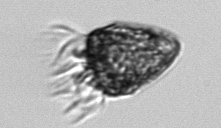
Label: Strombidium_morphotype2